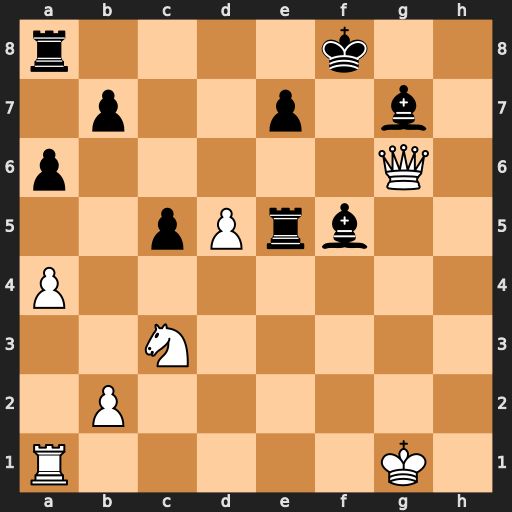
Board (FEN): r4k2/1p2p1b1/p5Q1/2pPrb2/P7/2N5/1P6/R5K1
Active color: w
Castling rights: -
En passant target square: -
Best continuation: Rf1 Kg8 Rxf5 Rxf5 Qxf5